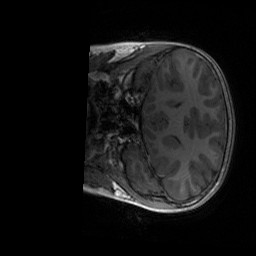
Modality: T1w
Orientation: coronal
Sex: male
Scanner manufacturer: siemens
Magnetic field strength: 3 T
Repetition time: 1.9 s
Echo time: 0.00243 s